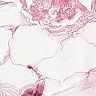
Metastatic tissue present: no